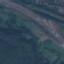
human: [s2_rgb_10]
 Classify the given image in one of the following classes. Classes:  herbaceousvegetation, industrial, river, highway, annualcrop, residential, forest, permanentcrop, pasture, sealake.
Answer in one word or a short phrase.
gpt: Highway